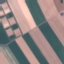
Land use / land cover: AnnualCrop